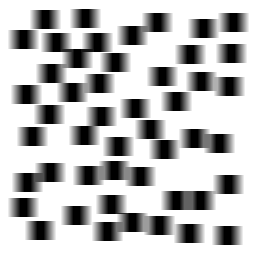
Squares: 48
Triangles: 0
Stars: 0
Total shapes: 48